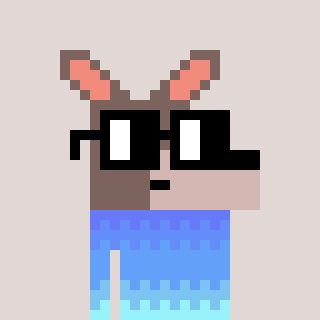
a pixel art character with square black glasses, a kangaroo-shaped head and a orange-colored body on a warm background